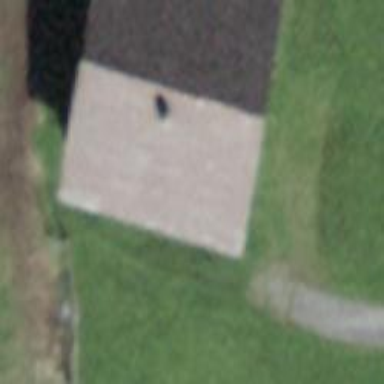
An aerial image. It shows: Farm building.